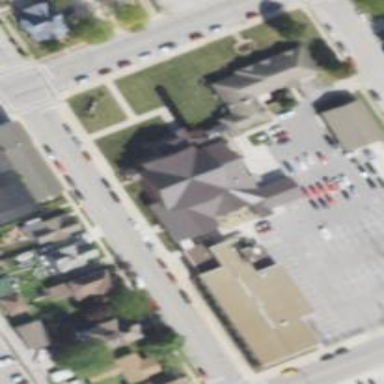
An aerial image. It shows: Building serving as place of worship.